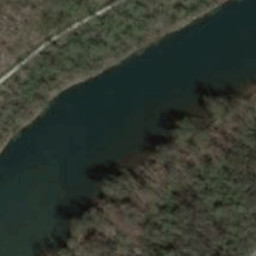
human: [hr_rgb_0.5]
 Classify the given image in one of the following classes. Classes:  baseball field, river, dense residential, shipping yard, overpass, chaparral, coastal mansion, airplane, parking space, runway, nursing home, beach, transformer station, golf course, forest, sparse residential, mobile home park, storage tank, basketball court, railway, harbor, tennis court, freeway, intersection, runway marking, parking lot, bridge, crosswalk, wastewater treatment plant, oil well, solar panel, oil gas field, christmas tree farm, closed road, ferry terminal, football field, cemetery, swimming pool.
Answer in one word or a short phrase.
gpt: river